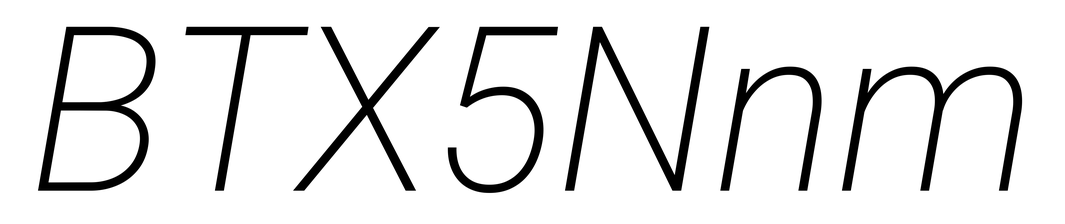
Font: Roboto-Italic_ExtraLight_Italic